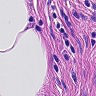
Metastatic tissue present: no